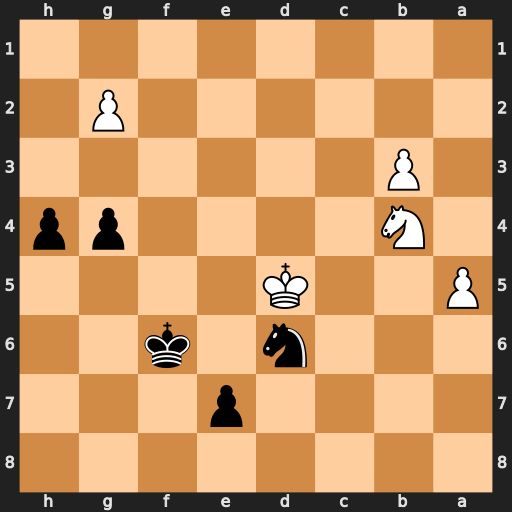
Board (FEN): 8/4p3/3n1k2/P2K4/1N4pp/1P6/6P1/8
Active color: b
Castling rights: -
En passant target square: -
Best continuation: h3 gxh3 g3